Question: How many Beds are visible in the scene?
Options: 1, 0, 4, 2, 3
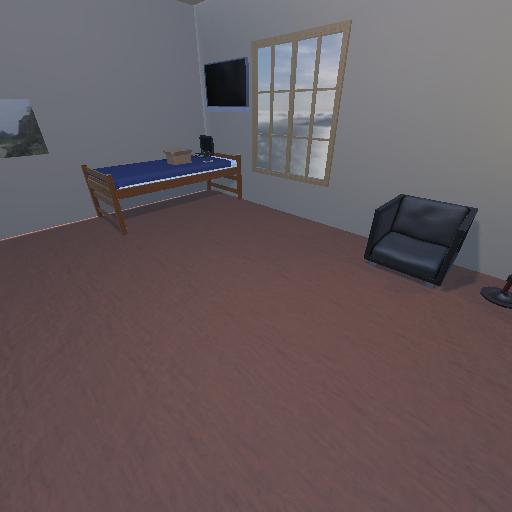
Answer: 1